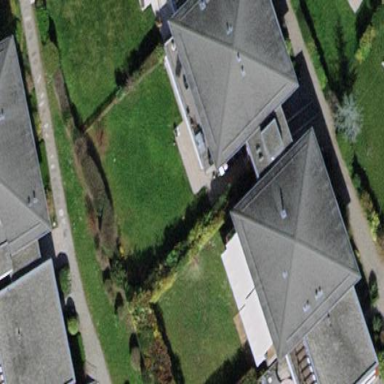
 designed for leisure activities on land."